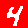
Digit: 4